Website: bh-photo
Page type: customer-info-address
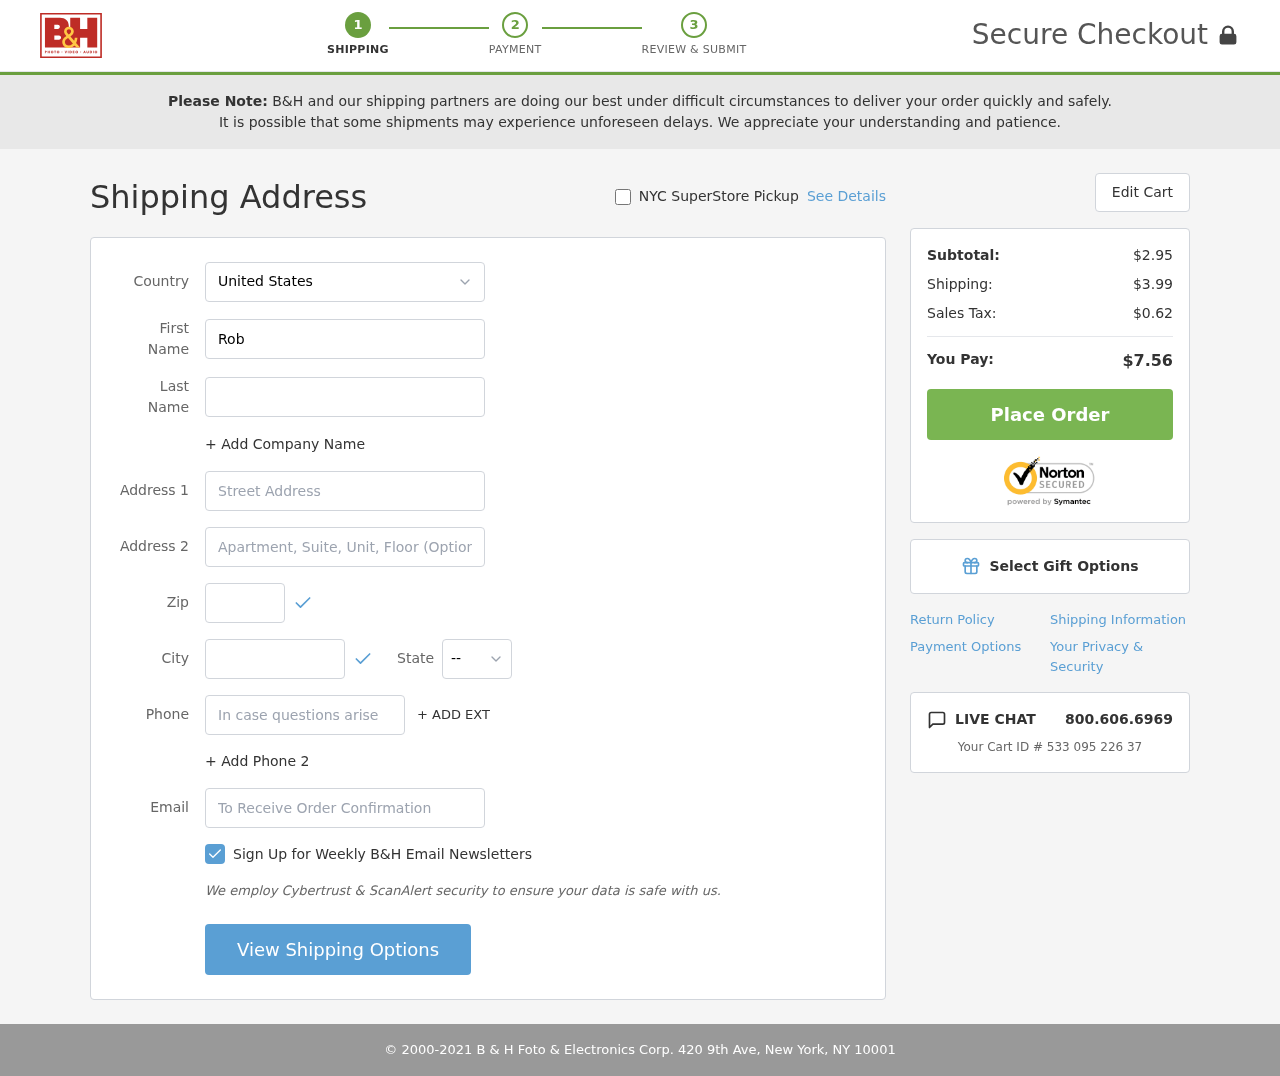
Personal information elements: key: PII_CITY
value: Smithport
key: PII_COUNTRY
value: United States
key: PII_EMAIL
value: rstone@hotmail.com
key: PII_FIRSTNAME
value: Robert
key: PII_LASTNAME
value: Stone
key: PII_PHONE
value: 2582311607
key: PII_POSTCODE
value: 97400
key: PII_STATE_ABBR
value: ID
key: PII_STREET
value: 4784 Donaldson Squares Apt. 569
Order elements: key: ORDER_SUBTOTAL
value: $2.95
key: ORDER_SHIPPING_COST
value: $3.99
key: ORDER_TAX
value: $0.62
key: ORDER_TOTAL
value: $7.56
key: ORDER_ID
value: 533 095 226 37